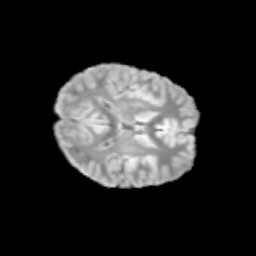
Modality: T2w
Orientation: axial
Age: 13
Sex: male
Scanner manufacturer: siemens
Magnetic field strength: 3 T
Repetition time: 3.8 s
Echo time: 0.07 s